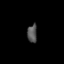
Tissue: lung
Cell type: T cells
Senescence score: 0.2085
Nuclear area (px): 177
Mean DAPI intensity: 82.729